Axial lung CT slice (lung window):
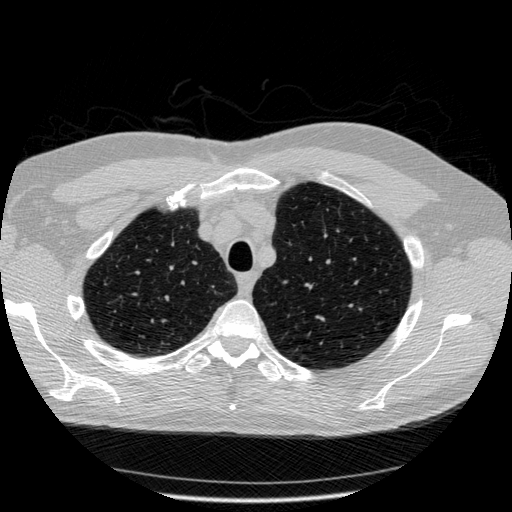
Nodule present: no